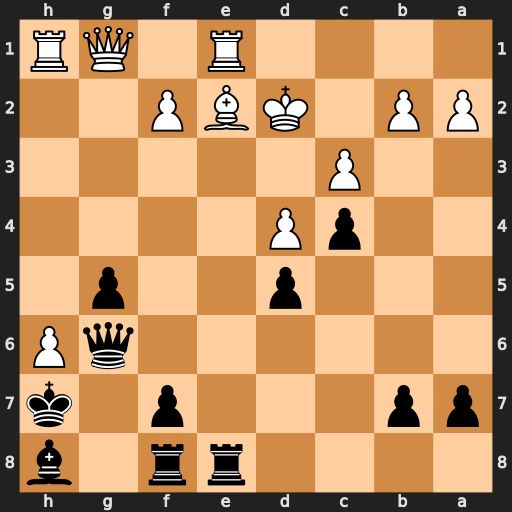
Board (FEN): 4rr1b/pp3p1k/6qP/3p2p1/2pP4/2P5/PP1KBP2/4R1QR
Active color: b
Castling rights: -
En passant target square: -
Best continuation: Rxe2+ Rxe2 Qd3+ Kc1 Qxe2